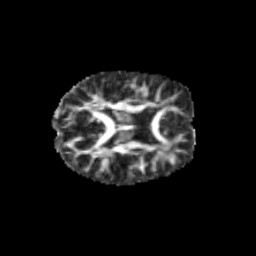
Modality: FA
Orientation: axial
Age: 10
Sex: female
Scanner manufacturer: siemens
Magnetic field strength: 3 T
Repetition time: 3.8 s
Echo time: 0.07 s